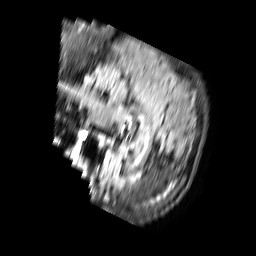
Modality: FLAIR
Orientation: sagittal
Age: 72
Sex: male
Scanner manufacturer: philips
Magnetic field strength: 3 T
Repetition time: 11 s
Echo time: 0.12 s